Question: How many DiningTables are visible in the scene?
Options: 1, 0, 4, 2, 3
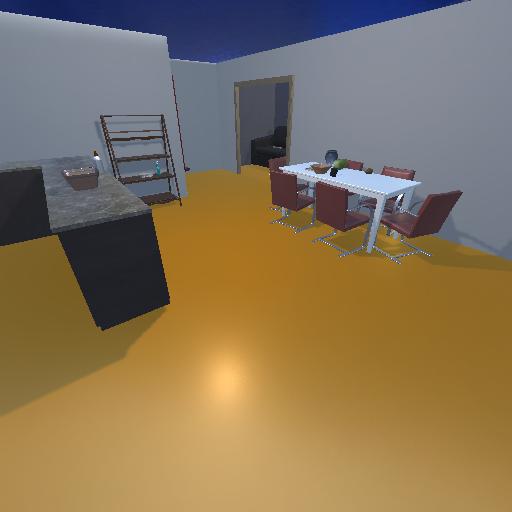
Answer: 1